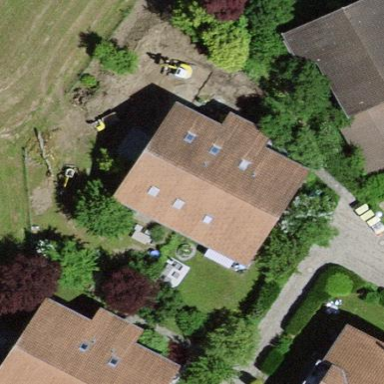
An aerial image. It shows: Residential building.